Question: I'd like to clarity something:
As I understand it, the purpose of object diagram is to show relationships among objects. The sequence in which these objects interact is not relevant.
If possible, could you provide general comments on the diagram below:

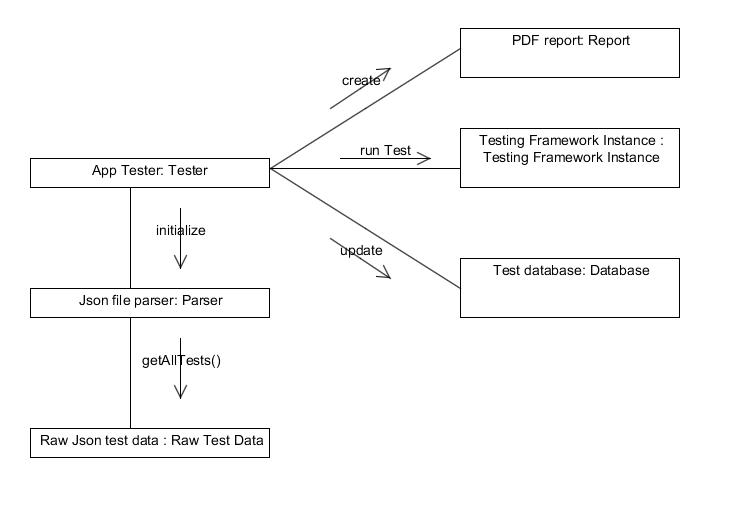
Answer: Yes, the goal of an object diagram is to show the relationships between a set of objects (i.e. the links/pointers between them).
The object diagram shows a static snapshot of the system. Objeect diagrams are not useful to show the sequence of events they exchange (not even those that provoke the system to reach the current state represented by the object diagram). You have the interaction diagrams for this. In particular, the collaboration diagram, looks very similar to an object diagram but the "lines" in it represent method calls, not links